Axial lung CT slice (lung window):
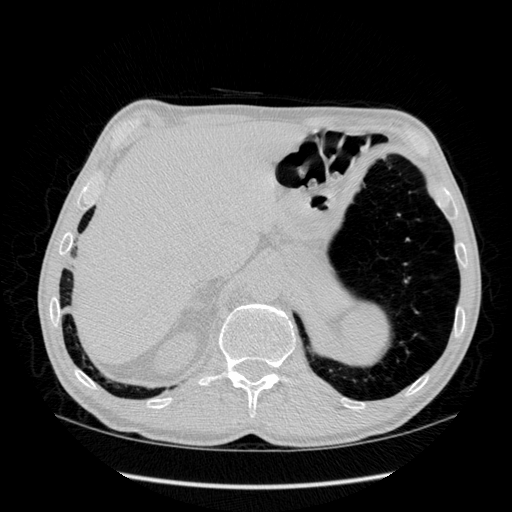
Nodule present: no